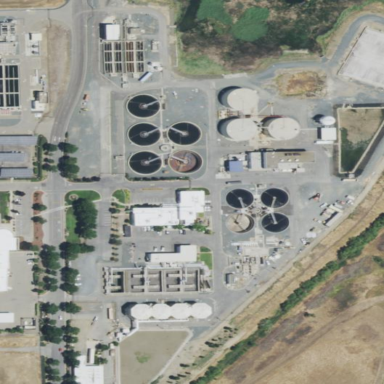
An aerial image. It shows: View of wastewater plant.